Question: I don't mean the master view is hidden in landscape, the whole split controller appears as if it's in portrait mode (If I rotate the device, I can see the rest of the details view). And the master view is hidden (since it's behaving as if the mode is portrait!)
The app works only in landscape mode (left and right).

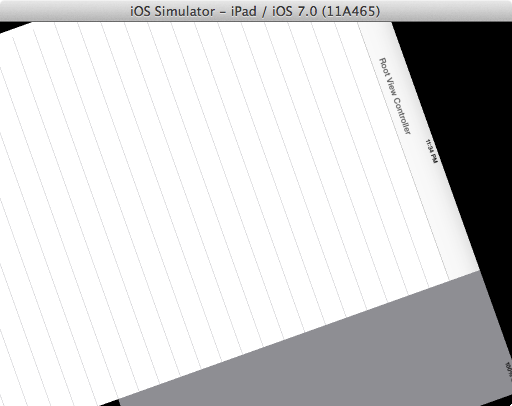
Answer: Well, I found out I was adding a child view controller to the split controller. This ruined the whole split controller. You shall not add any child controller to the split controller itself.